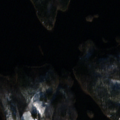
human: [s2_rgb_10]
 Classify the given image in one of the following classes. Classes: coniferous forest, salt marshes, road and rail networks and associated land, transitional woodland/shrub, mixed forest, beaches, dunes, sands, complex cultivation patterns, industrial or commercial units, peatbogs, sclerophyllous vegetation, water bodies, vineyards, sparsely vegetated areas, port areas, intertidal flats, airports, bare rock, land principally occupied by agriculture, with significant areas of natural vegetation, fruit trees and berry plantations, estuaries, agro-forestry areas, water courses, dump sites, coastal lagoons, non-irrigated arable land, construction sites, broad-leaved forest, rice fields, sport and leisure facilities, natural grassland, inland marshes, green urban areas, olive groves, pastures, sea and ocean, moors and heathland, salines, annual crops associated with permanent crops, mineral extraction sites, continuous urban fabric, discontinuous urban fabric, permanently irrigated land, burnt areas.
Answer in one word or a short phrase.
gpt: land principally occupied by agriculture, with significant areas of natural vegetation, coniferous forest, mixed forest, water bodies